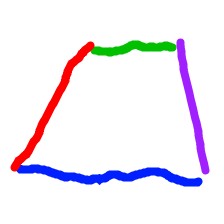
Shape: trapezoid